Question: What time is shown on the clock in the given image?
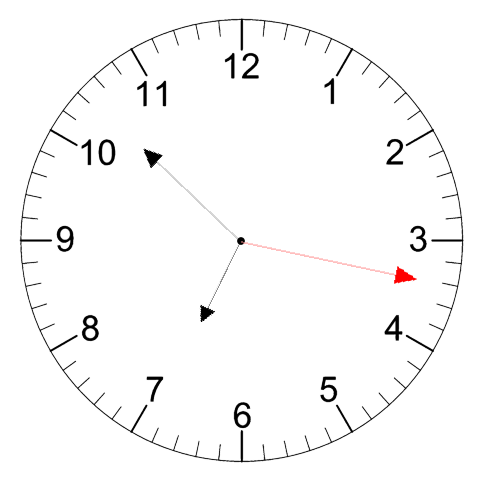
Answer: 06:52:17